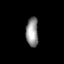
Tissue: skin
Cell type: Epithelial cells
Senescence score: 0.7774
Nuclear area (px): 357
Mean DAPI intensity: 143.644